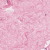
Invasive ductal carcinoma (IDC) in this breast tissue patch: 0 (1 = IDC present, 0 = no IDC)